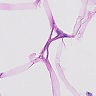
Metastatic tissue present: no